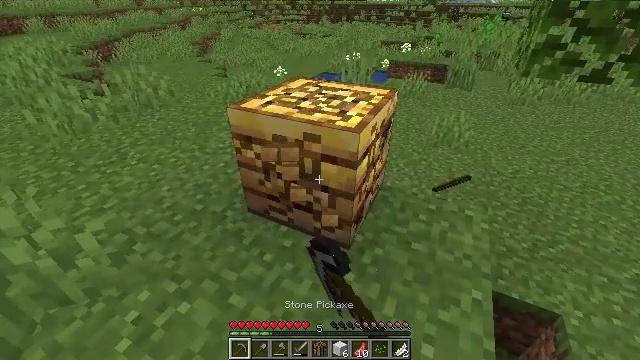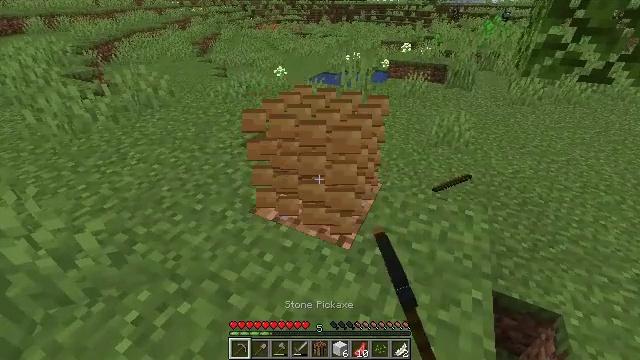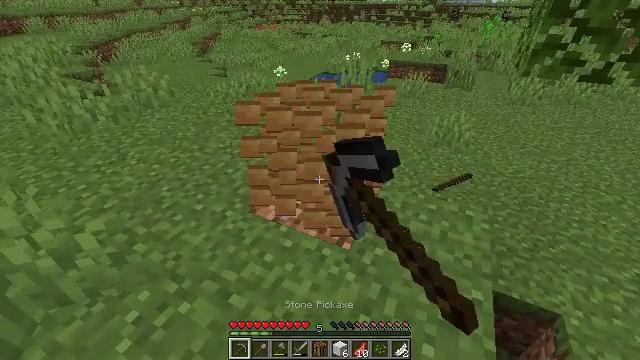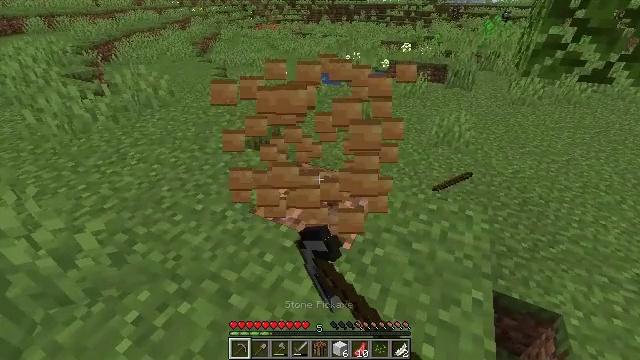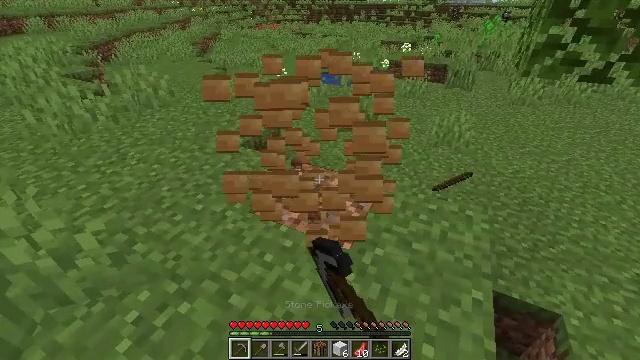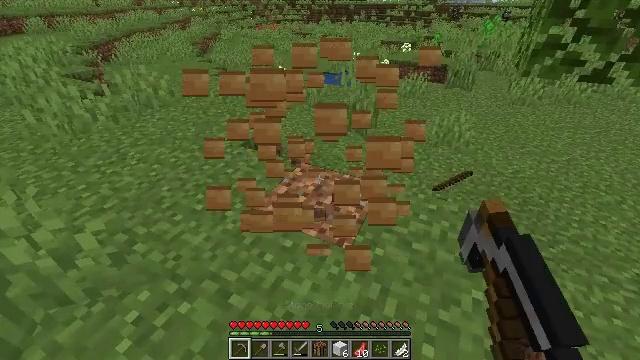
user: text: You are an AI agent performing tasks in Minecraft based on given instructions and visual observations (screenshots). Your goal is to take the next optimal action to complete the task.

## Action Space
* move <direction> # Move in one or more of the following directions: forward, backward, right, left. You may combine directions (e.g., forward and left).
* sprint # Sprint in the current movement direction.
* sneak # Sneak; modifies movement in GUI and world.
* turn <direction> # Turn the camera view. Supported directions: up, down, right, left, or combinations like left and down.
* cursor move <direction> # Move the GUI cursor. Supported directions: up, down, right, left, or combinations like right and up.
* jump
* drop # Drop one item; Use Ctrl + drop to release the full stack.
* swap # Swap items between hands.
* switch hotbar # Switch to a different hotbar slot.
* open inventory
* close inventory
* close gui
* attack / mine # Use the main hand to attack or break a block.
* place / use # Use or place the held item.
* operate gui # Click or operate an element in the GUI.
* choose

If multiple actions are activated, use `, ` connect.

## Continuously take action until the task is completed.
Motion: motion action
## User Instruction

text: Obtain a bee nest using a tool.
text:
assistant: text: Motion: attack / mine
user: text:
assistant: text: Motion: attack / mine
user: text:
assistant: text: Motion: attack / mine
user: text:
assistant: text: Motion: attack / mine
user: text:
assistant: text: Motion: attack / mine
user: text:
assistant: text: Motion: attack / mine